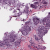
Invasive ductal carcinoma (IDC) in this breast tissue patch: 1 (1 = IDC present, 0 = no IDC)